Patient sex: M
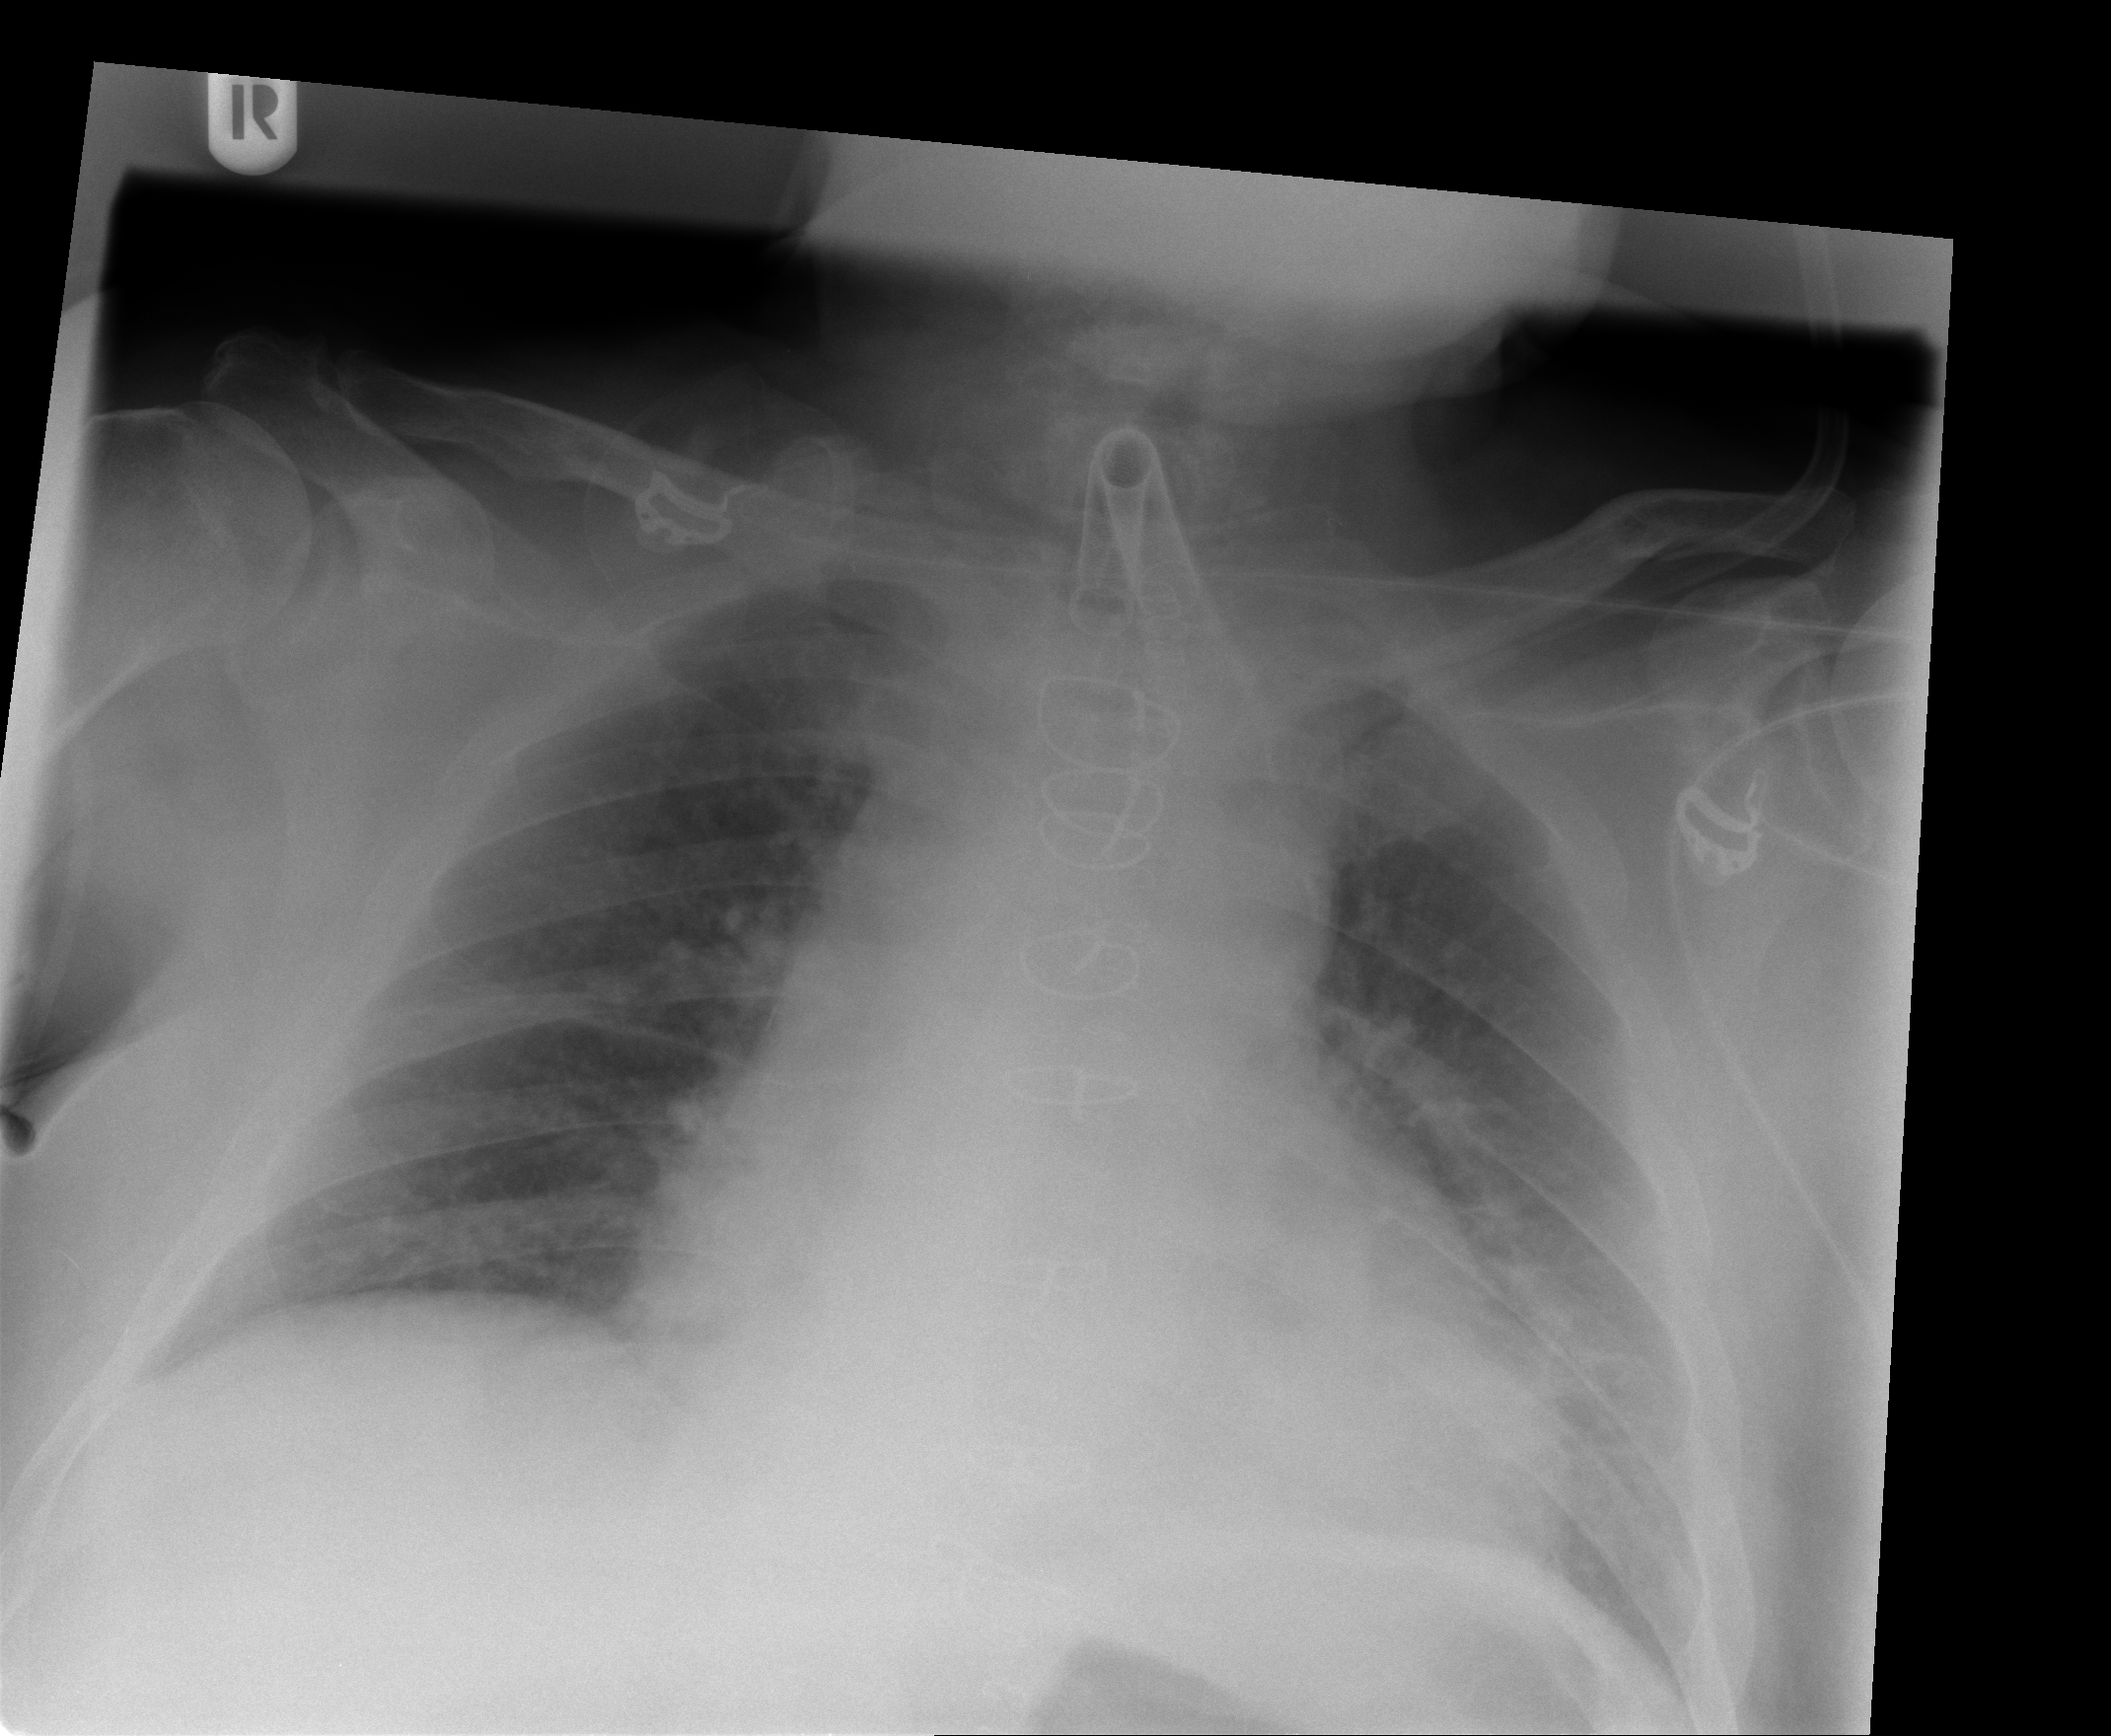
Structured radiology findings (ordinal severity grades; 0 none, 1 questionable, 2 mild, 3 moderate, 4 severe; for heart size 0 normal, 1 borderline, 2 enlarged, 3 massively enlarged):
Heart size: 2
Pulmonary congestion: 2
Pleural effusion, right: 0
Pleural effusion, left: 0
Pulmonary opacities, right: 0
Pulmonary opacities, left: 0
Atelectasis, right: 0
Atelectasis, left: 0